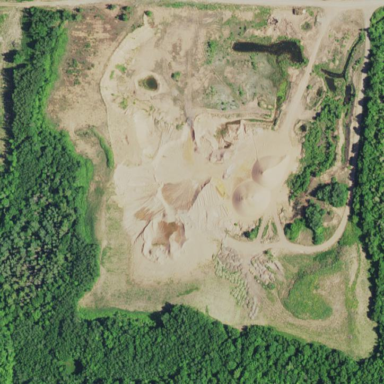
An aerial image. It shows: Quarry area.